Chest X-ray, AP view. Patient: 58 years old, sex M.
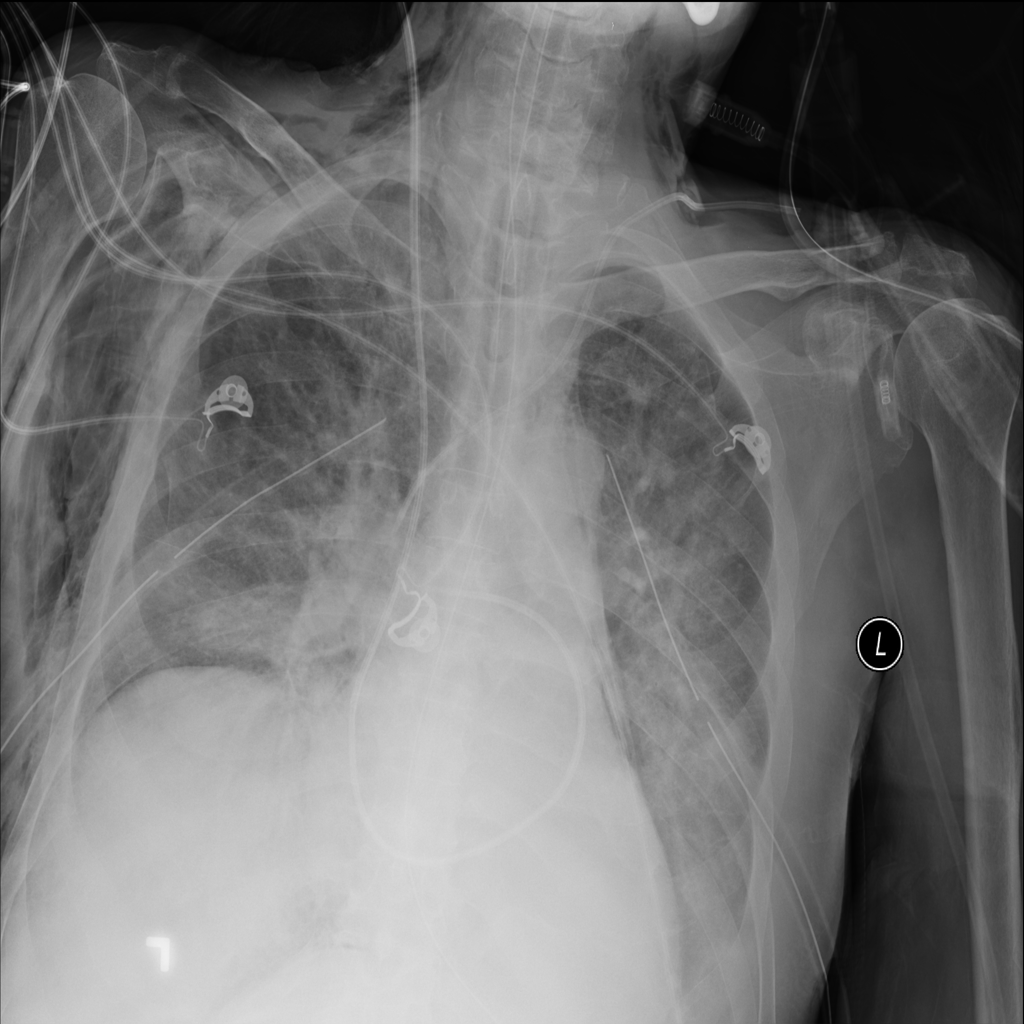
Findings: Emphysema